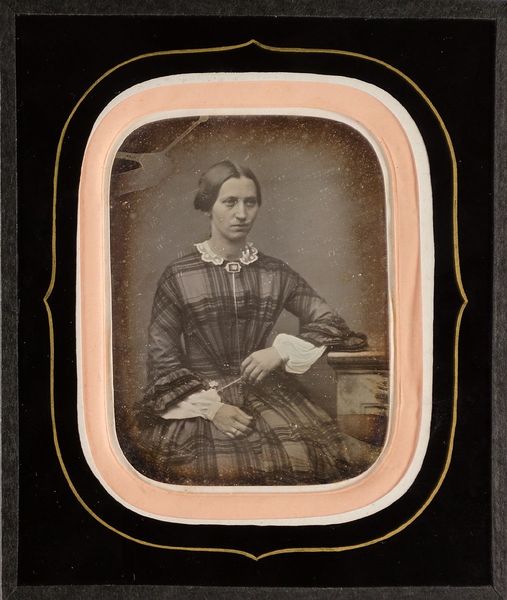
Titel: Wilhelmine Burmester (1820-1910), 1853
Standort: Hamburg
Institution: Museum für Kunst und Gewerbe Hamburg
Schlagwörter: frau, portrait, figur, person, foto, fotografie, photographie, photo, lichtbild, daguerreotypie, historische, bildwerke, angewandte und bildende kunst, hessische systematik, porträt, persönlichkeit, porträtfotografie, porträtphotographie, hüftbild